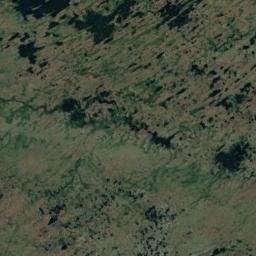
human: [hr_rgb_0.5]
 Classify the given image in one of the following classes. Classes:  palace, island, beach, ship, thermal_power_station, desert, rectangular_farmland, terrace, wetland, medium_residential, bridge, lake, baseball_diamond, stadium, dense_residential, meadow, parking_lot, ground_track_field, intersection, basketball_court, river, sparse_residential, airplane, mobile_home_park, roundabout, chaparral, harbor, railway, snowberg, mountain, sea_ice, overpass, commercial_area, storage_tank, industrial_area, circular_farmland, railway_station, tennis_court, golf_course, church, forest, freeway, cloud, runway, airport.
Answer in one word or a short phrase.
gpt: wetland